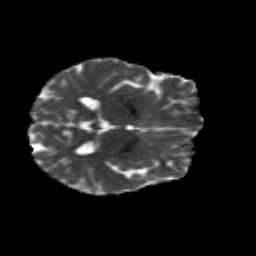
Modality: MD
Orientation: axial
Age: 27
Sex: female
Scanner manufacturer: siemens
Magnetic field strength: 3 T
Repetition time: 8.8 s
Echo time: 0.085 s